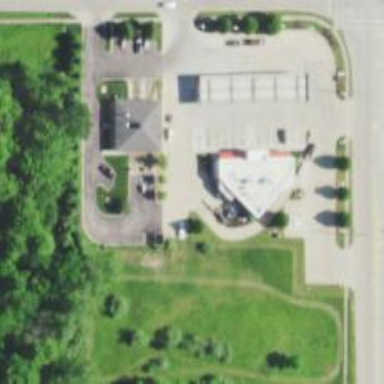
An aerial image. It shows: Convenience shop.